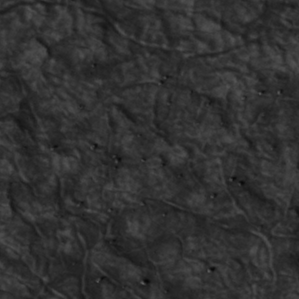
Label: non_frost